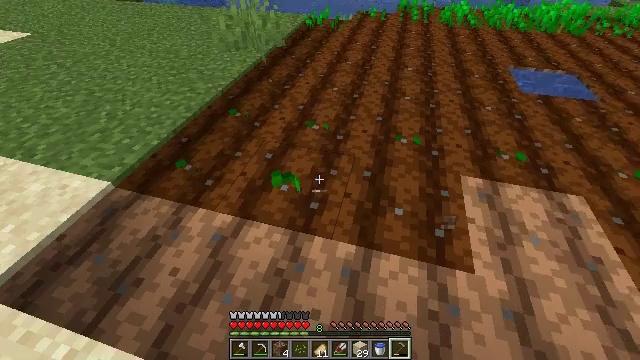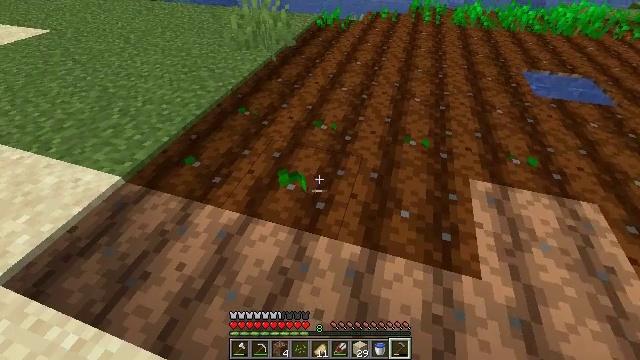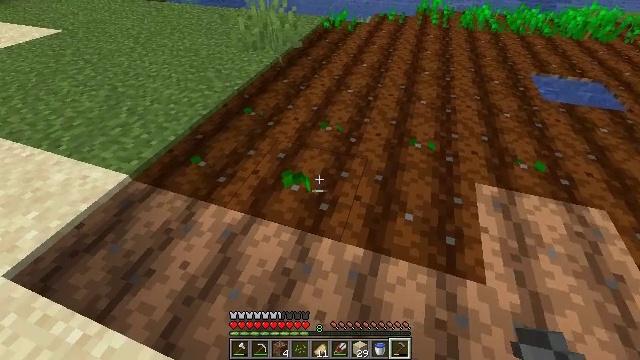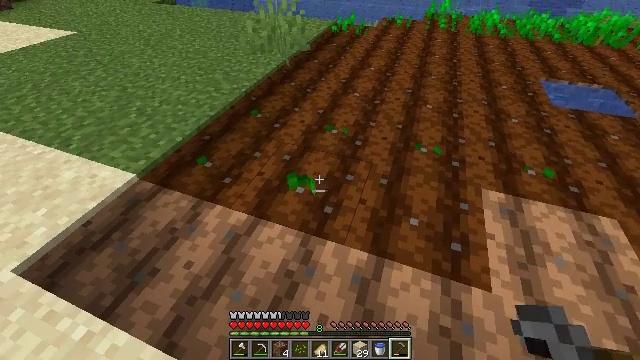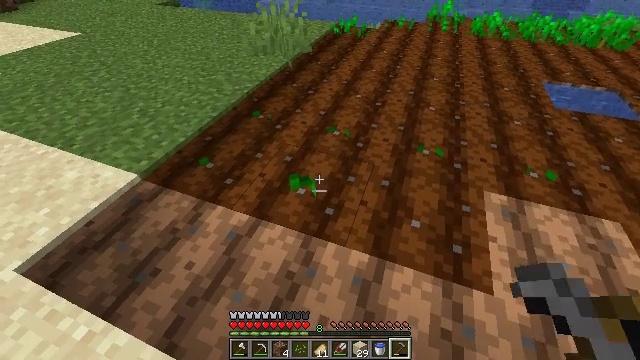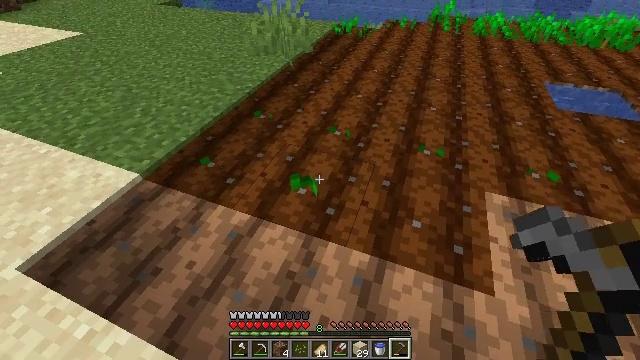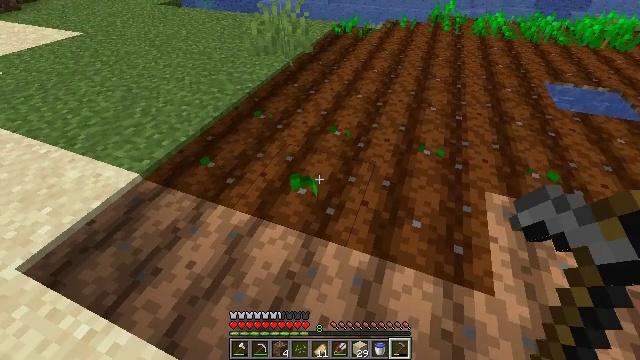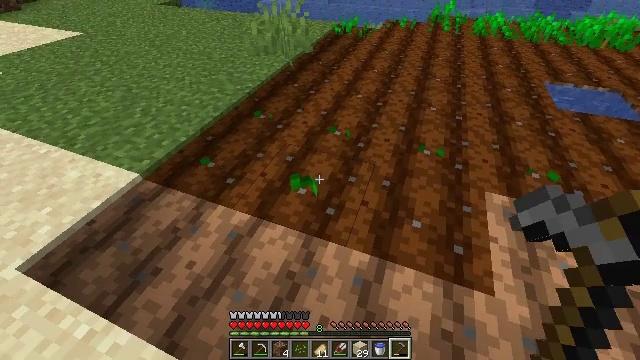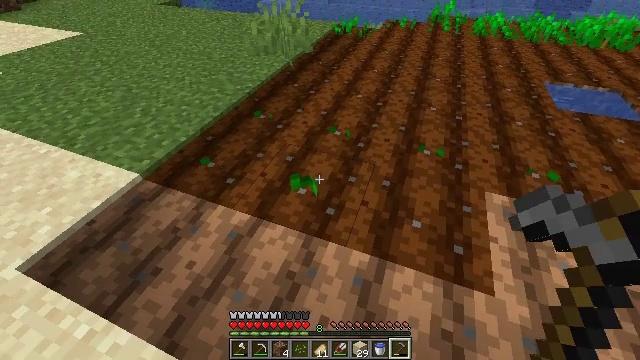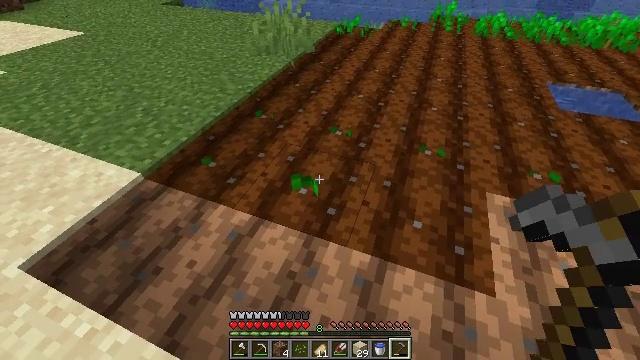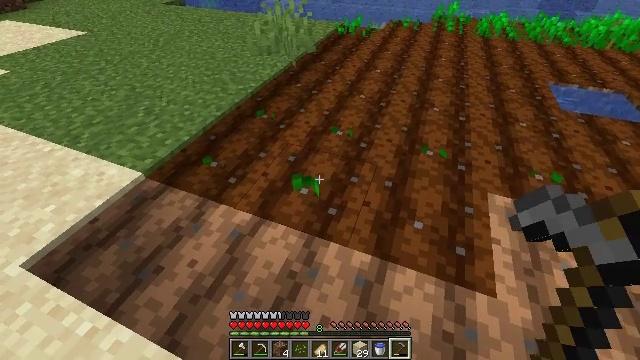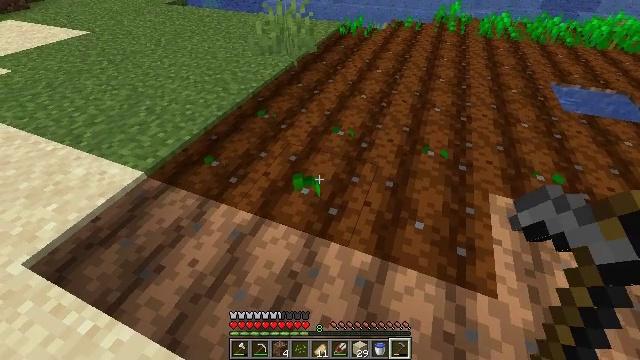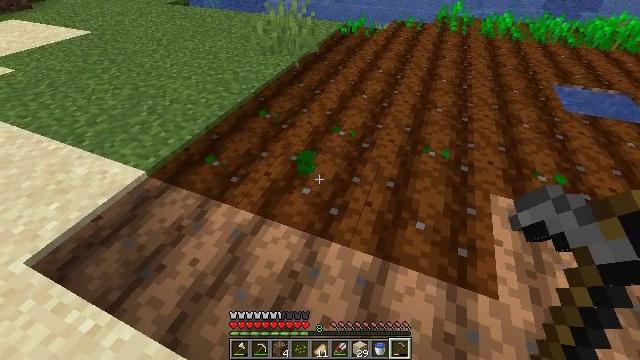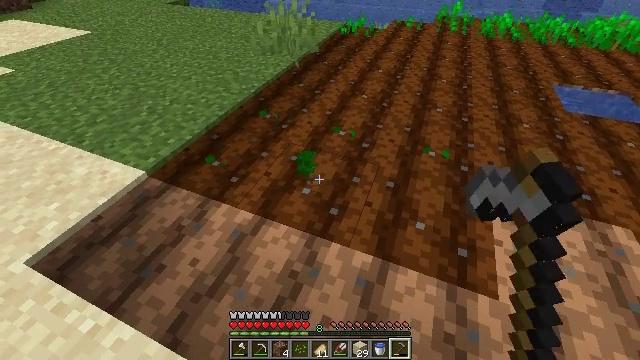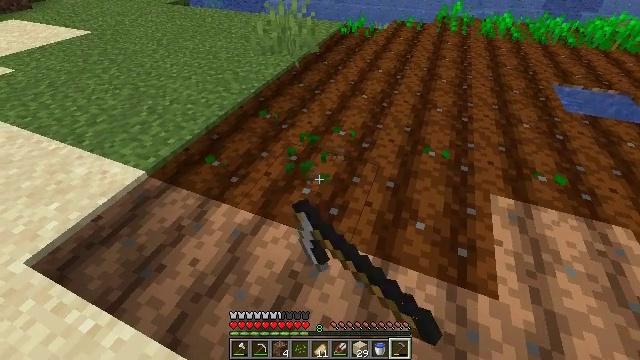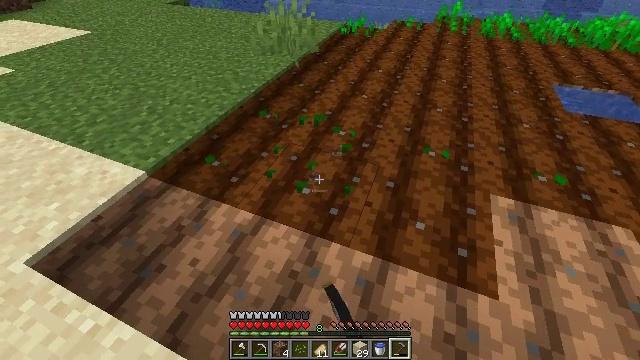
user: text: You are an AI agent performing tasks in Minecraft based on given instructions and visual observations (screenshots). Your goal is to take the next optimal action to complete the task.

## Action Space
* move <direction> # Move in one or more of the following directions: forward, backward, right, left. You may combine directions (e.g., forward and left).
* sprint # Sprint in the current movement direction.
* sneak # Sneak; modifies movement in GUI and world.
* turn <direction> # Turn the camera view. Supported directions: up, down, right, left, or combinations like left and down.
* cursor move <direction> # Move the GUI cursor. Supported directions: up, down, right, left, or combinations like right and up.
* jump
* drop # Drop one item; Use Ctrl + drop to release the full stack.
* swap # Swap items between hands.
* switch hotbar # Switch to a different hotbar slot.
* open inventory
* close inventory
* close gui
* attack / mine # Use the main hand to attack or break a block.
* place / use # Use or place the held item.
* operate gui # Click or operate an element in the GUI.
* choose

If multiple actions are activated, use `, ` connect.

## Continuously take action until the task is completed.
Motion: motion action
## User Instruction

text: Harvest the pumpkin stem by left-clicking.
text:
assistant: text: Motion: turn left
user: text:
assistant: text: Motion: turn left
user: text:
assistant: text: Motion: turn left
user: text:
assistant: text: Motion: no_op
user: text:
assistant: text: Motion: no_op
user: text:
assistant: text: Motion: no_op
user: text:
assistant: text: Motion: no_op
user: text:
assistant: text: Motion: no_op
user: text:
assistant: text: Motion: no_op
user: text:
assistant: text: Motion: no_op
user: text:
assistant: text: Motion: no_op
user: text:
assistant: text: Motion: attack / mine
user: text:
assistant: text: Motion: attack / mine
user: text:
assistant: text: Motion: attack / mine
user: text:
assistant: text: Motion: no_op
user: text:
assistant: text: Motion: no_op
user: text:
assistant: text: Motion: no_op
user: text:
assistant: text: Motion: no_op
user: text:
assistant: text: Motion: no_op
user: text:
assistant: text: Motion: no_op
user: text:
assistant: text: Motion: turn left
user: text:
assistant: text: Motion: turn left and up
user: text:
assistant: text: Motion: turn left
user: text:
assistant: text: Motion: no_op
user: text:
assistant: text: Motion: no_op
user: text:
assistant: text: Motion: turn up
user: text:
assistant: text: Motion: turn up
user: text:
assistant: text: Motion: no_op
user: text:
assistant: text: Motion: no_op
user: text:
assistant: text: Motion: no_op